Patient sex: M
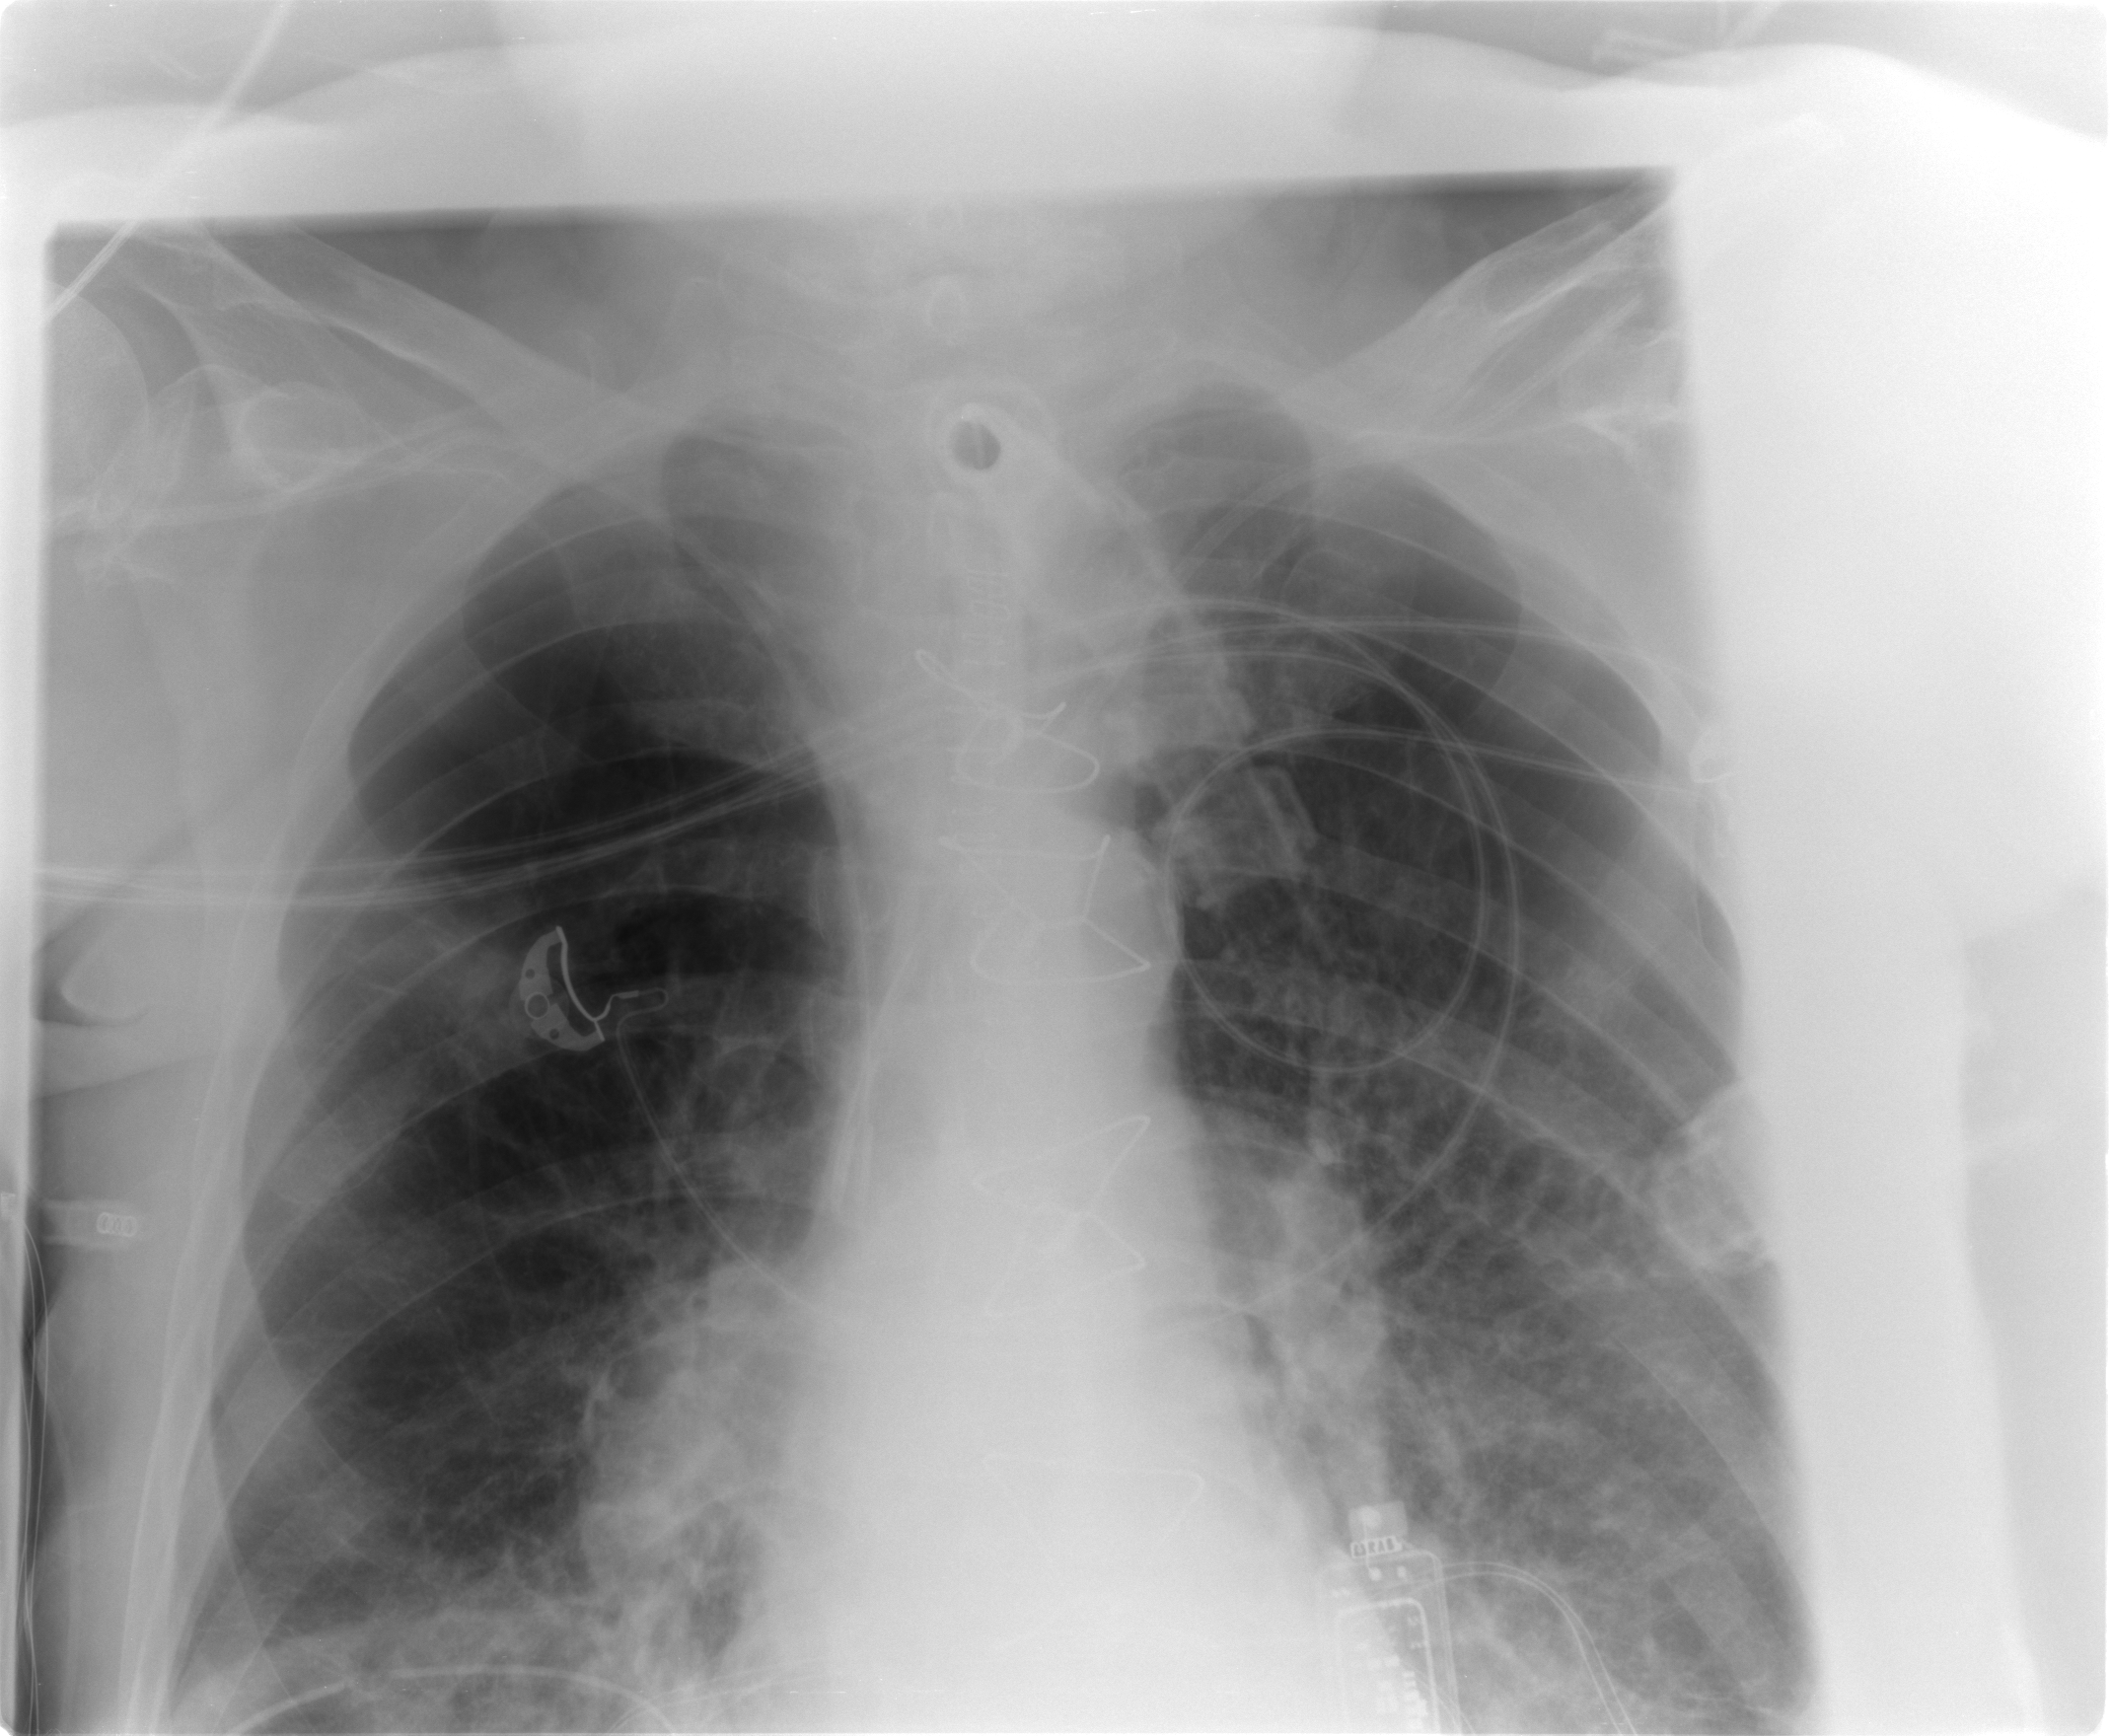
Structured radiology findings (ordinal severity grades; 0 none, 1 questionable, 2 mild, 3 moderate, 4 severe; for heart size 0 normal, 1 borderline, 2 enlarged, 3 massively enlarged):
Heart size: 0
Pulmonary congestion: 2
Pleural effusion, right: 0
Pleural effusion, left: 0
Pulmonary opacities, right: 2
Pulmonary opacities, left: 2
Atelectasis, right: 2
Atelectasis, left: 2